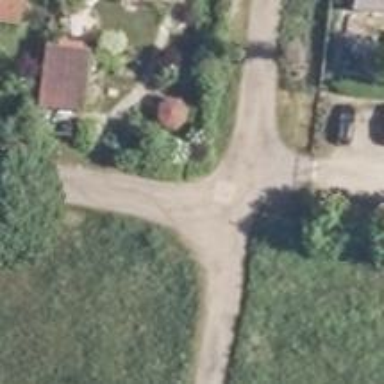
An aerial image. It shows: Gravel road in residential area.